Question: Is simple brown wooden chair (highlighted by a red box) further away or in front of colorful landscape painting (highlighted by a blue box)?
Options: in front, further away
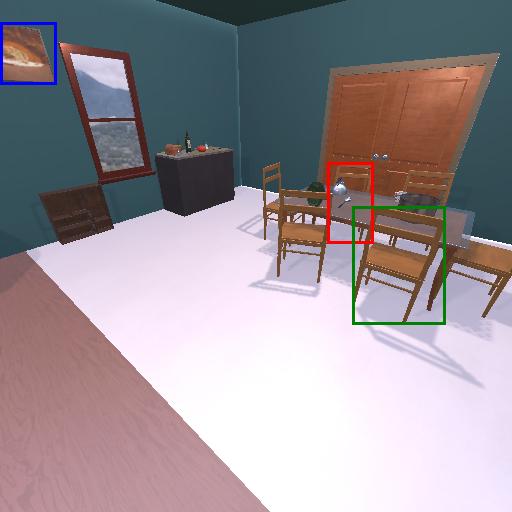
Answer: in front